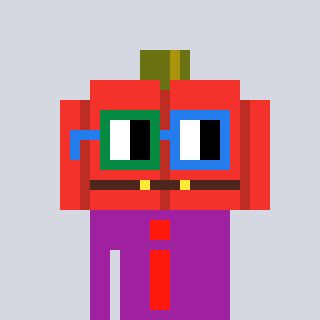
a pixel art character with square green and blue glasses, a pumpkin-shaped head and a magenta-colored body on a cool background